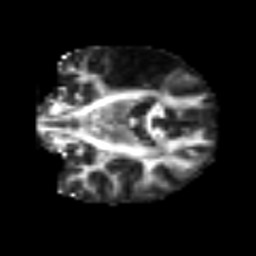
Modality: FA
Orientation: coronal
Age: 66
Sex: male
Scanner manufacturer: siemens
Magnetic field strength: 3 T
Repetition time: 5.6 s
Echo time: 0.082 s